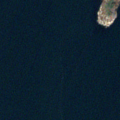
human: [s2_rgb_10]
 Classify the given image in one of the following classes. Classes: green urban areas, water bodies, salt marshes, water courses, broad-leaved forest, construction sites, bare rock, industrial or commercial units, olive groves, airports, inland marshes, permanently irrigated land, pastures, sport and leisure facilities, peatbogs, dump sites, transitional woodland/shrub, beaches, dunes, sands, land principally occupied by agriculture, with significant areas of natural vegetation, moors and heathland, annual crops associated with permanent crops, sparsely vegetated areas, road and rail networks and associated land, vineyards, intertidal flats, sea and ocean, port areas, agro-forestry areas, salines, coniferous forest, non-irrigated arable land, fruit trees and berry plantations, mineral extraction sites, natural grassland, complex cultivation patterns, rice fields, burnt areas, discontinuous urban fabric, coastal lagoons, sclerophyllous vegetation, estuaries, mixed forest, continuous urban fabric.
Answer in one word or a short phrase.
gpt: sea and ocean